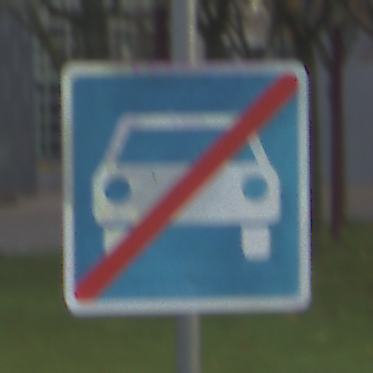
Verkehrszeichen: EndeKraftfahrstrasse
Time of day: MorningAfternoon
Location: Outdoor (Suburban)
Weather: PartlyCloudy
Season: NotSpecified
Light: Natural